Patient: sex F, age 61
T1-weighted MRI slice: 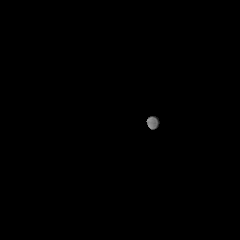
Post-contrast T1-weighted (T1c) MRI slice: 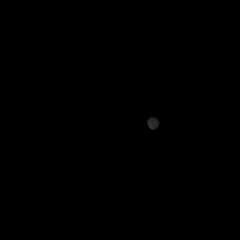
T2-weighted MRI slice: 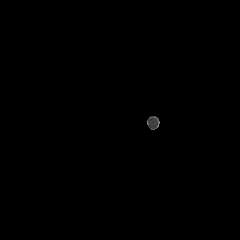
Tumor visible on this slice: no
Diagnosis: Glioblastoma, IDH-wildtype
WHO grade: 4